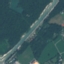
Land use / land cover: River